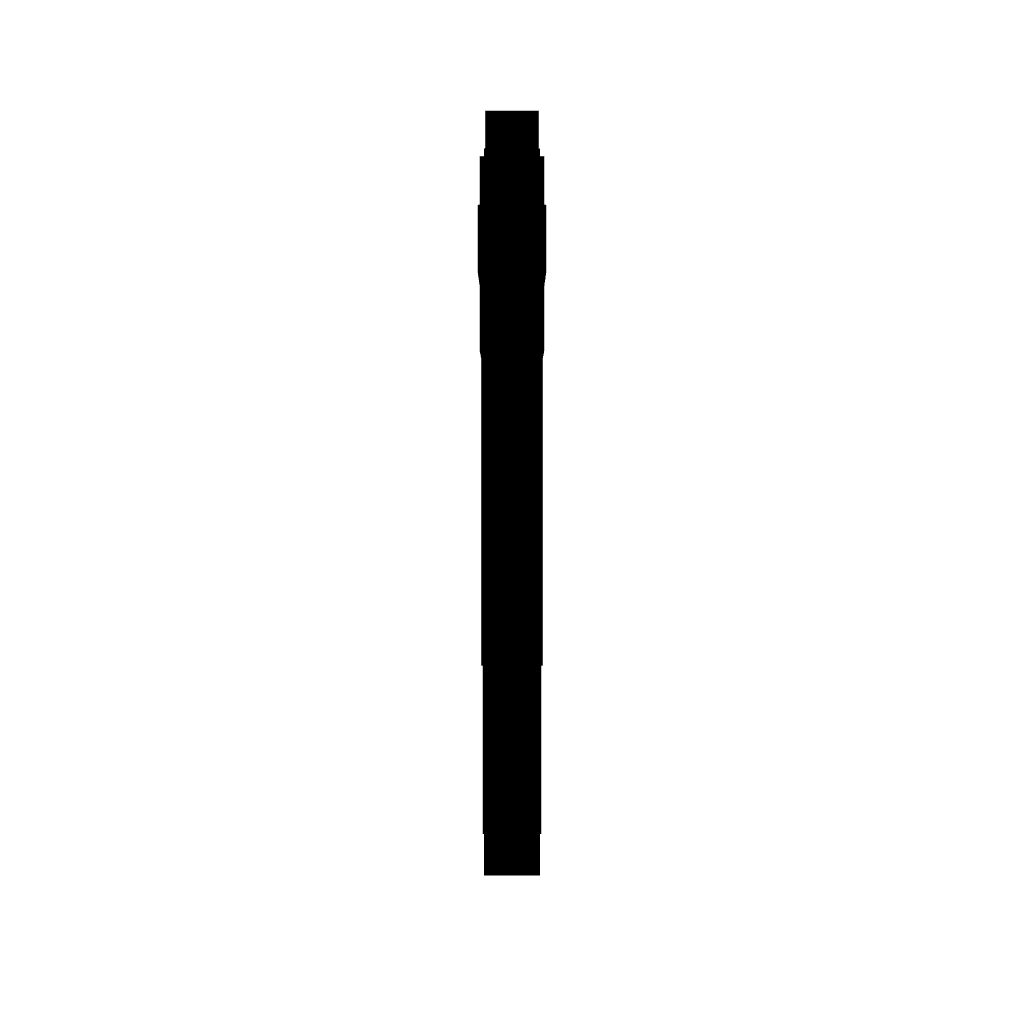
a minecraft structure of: Medusa Head from Castlevania 1 bad low quality